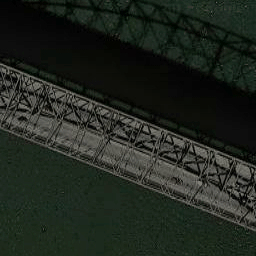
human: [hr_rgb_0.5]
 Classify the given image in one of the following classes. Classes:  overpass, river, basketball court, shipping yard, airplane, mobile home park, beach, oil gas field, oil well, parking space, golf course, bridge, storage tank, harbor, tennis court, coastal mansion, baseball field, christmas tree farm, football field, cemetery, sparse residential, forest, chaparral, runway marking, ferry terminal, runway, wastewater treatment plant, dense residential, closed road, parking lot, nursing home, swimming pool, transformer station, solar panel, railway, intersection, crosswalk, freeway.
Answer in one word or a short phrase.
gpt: bridge